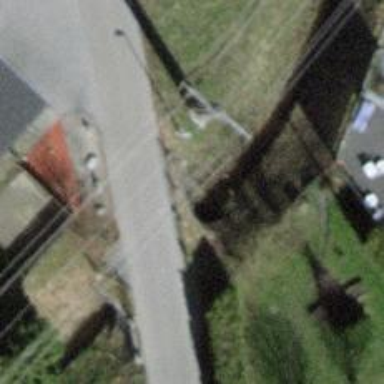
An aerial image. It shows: Culvert tunnel that serves as drain for the waterway.